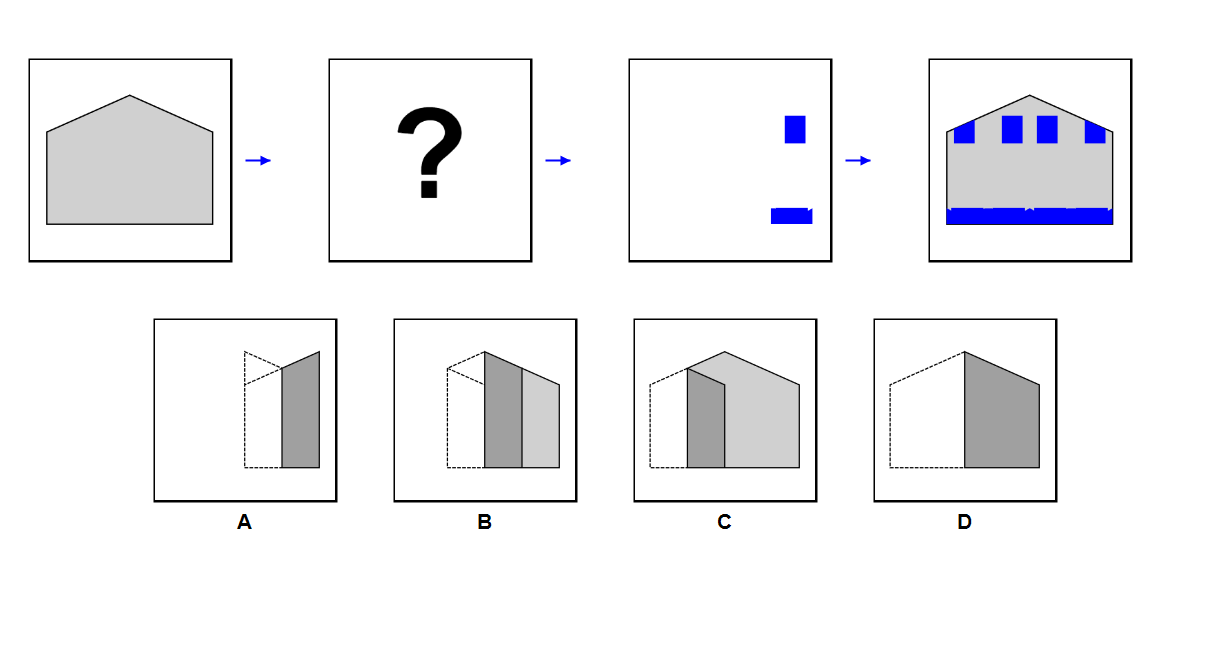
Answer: D